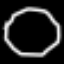
Label: octagon